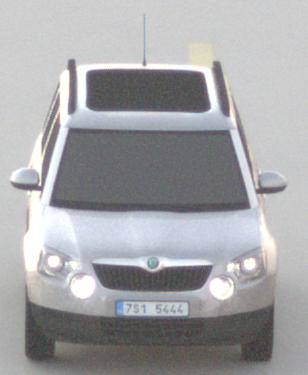
Make: Skoda
Model: Yeti 1.2 TSI
Detailed model: Yeti
Model produced from: 2009/11
Model produced until: 2011/10
Doors: 5
Color: white
Road condition: dry road
Daytime: sunrise or sunset
Contrast: low contrast